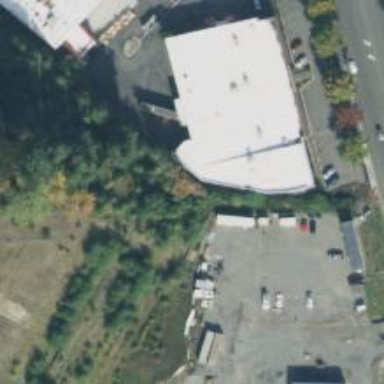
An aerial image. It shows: Building housing furniture shop.